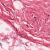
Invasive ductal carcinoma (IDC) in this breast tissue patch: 0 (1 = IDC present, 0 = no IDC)